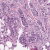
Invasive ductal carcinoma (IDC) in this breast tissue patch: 1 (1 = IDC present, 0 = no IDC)